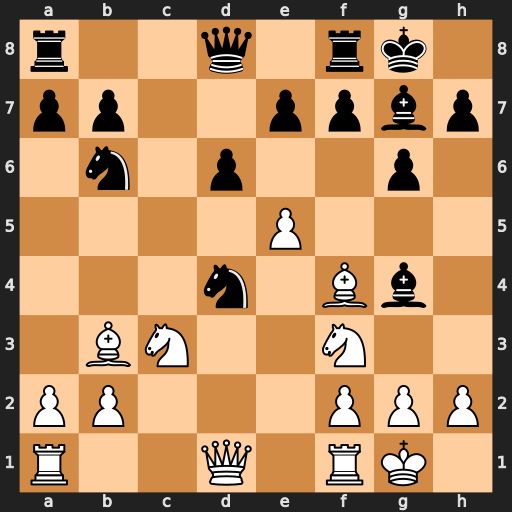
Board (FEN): r2q1rk1/pp2ppbp/1n1p2p1/4P3/3n1Bb1/1BN2N2/PP3PPP/R2Q1RK1
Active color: w
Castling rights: -
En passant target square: -
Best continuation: Qxd4 Bxf3 gxf3